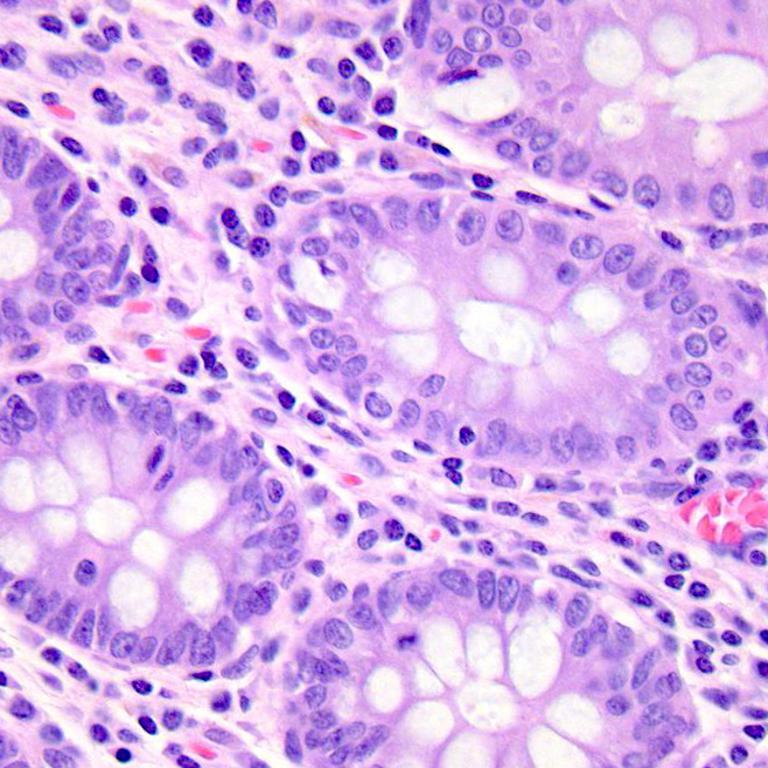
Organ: colon
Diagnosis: benign